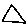
Label: triangle